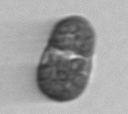
Label: Mesodinium